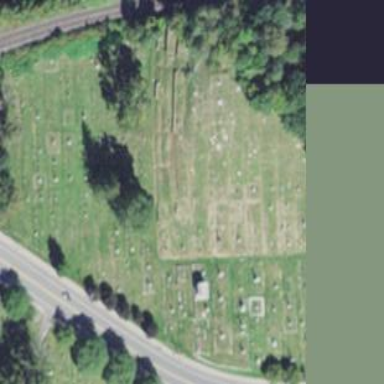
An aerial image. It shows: Cemetery that holds historical significance.